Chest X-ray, AP view. Patient: 46 years old, sex M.
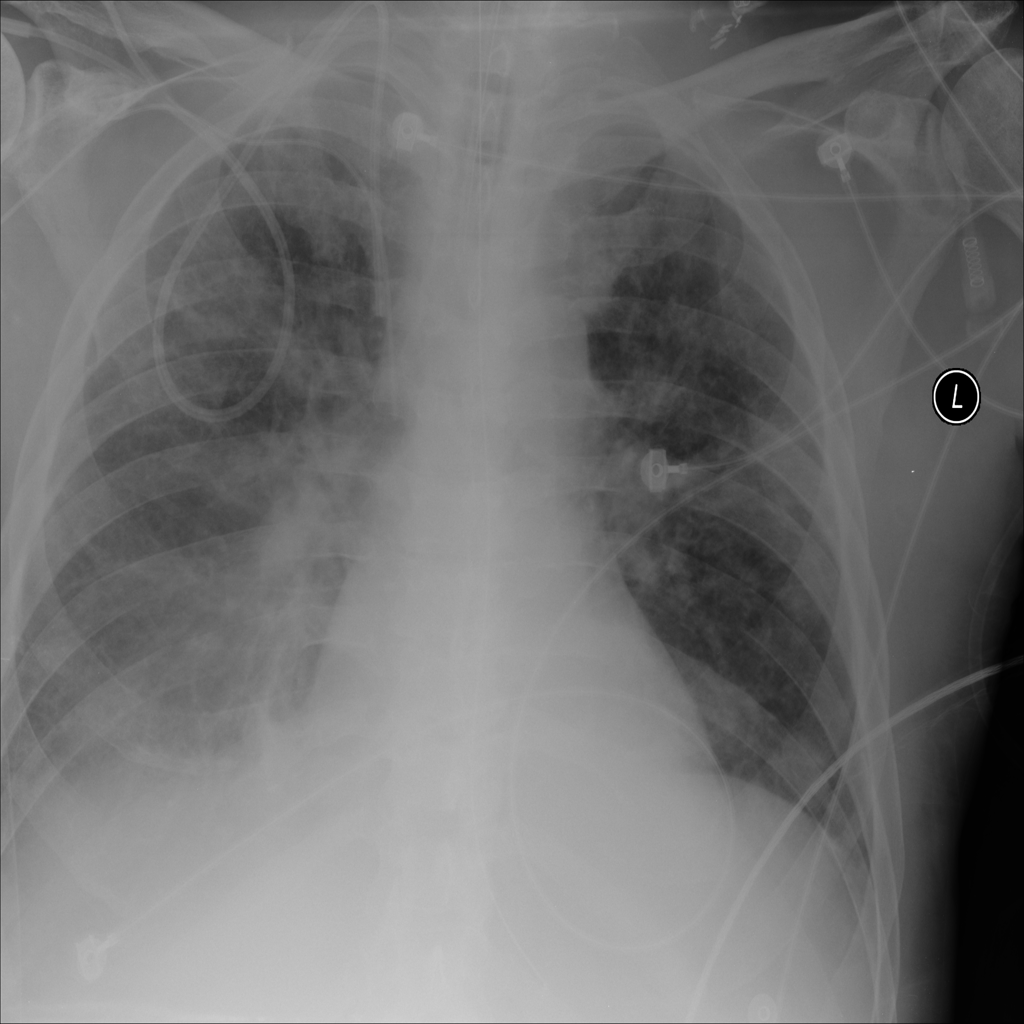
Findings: Infiltration